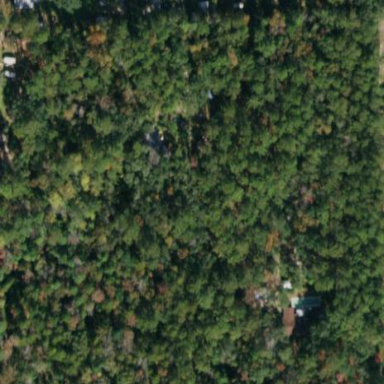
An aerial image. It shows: Mixed leaf woodland.